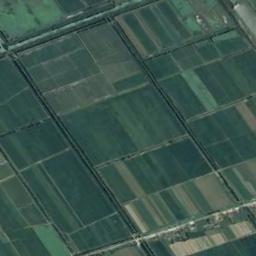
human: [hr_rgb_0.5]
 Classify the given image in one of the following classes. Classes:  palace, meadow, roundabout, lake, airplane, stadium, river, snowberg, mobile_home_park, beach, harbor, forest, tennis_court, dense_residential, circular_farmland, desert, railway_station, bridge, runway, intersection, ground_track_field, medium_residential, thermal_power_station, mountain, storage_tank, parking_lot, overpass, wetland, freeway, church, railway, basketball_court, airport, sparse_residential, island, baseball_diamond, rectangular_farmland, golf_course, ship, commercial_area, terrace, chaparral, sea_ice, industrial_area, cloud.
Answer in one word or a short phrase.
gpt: rectangular_farmland